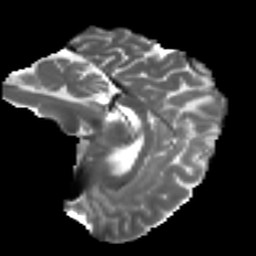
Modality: T2w
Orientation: sagittal
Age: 28
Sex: male
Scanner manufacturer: ge
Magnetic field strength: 3 T
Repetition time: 7.8 s
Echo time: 0.061 s